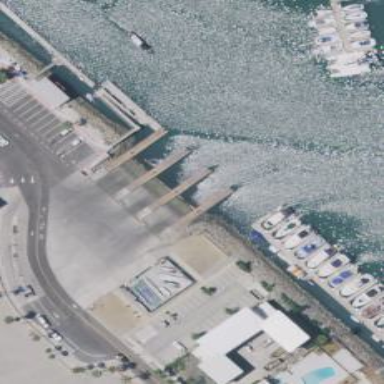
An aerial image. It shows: Slipway on leisure land.